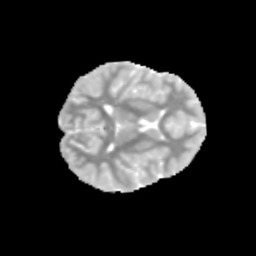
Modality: MD
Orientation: axial
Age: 11
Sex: female
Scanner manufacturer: siemens
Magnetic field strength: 3 T
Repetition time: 3.8 s
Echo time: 0.07 s